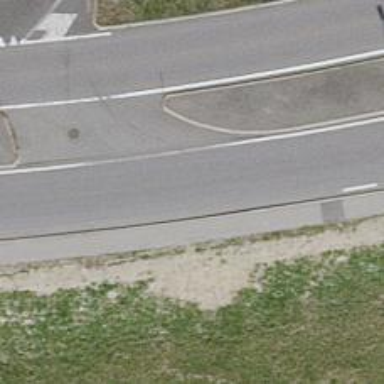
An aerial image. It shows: Secondary road with asphalt surface.